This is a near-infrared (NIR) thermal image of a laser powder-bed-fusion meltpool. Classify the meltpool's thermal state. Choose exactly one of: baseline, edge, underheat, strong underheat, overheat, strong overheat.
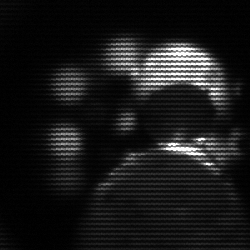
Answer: baseline